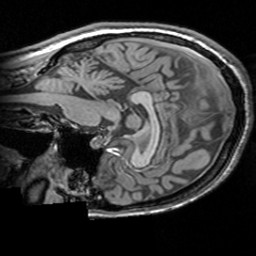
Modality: T1w
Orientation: sagittal
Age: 26
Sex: female
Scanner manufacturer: siemens
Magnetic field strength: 3 T
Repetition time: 1.63 s
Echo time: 0.00311 s